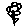
Label: flower